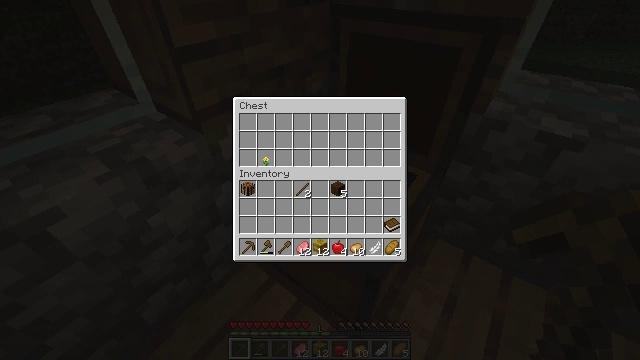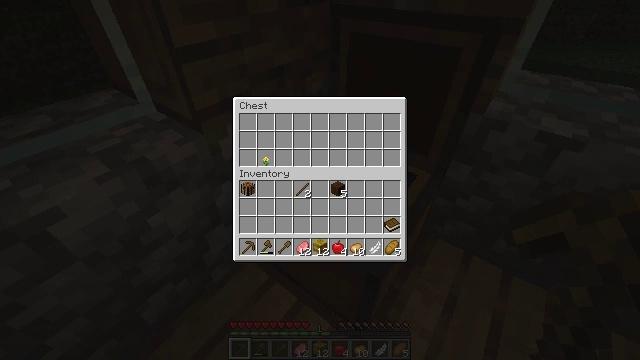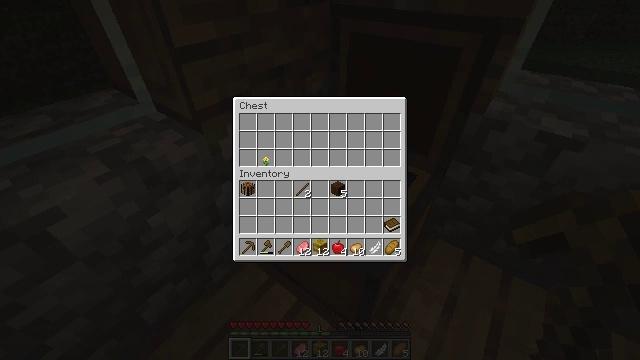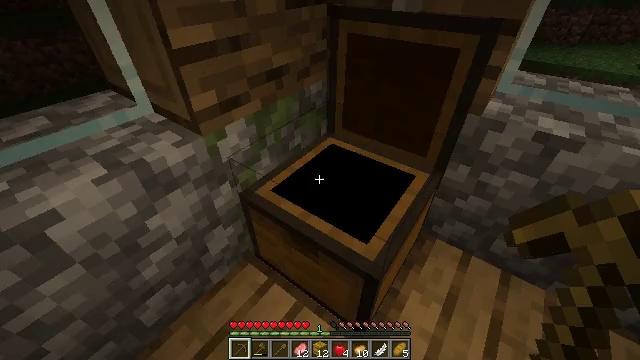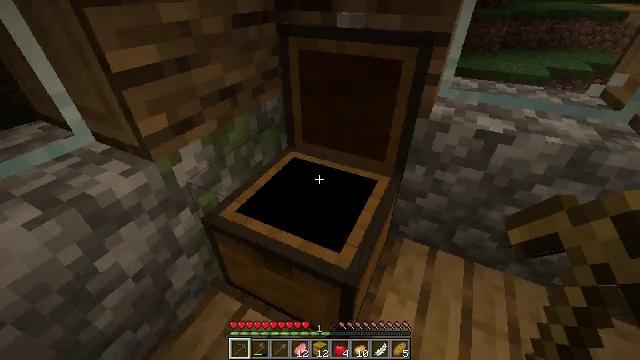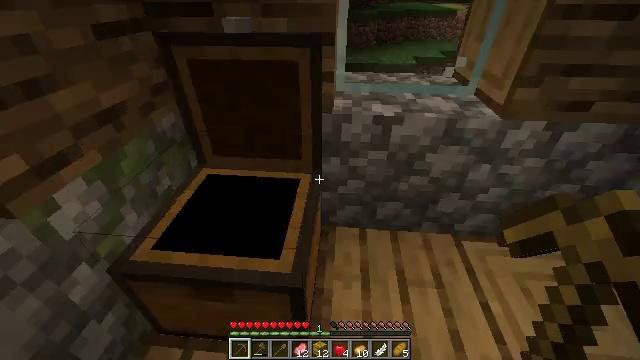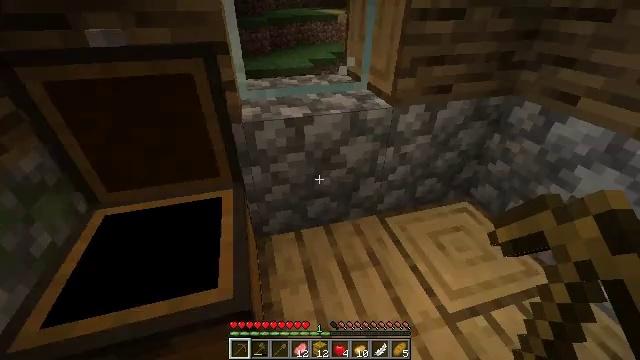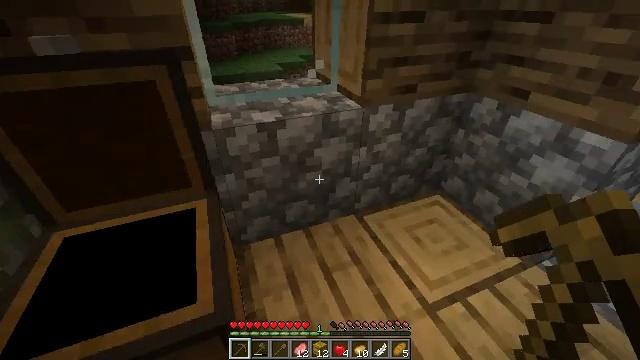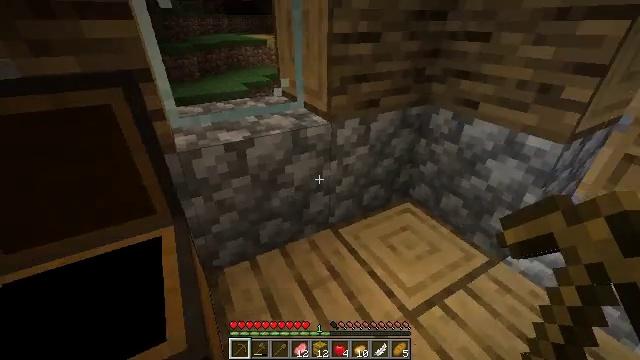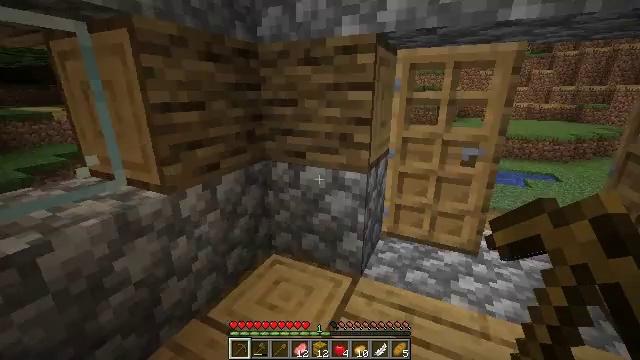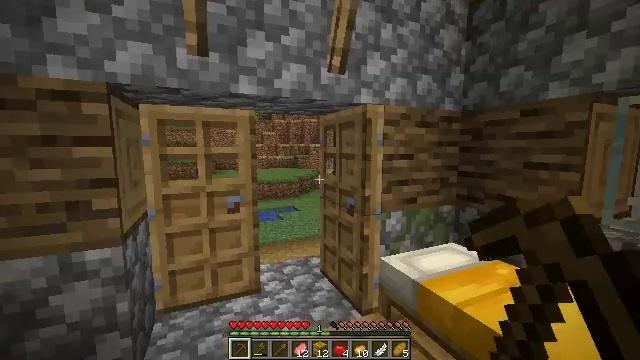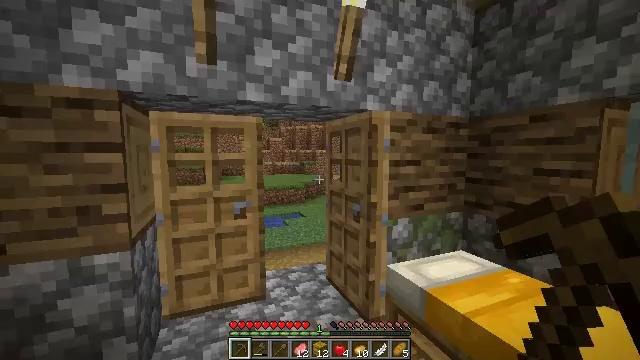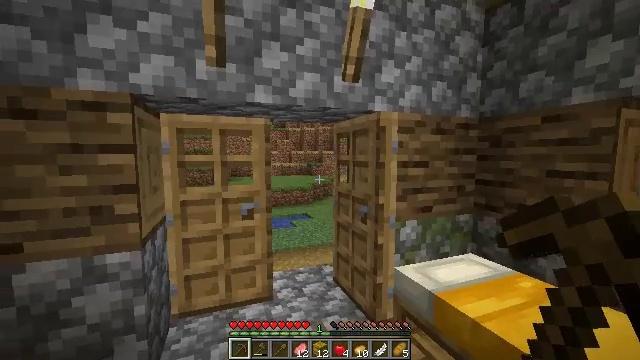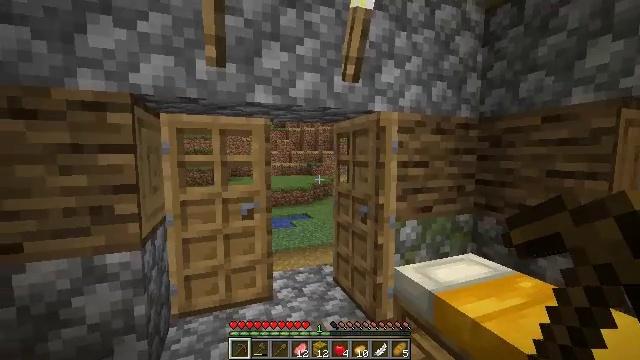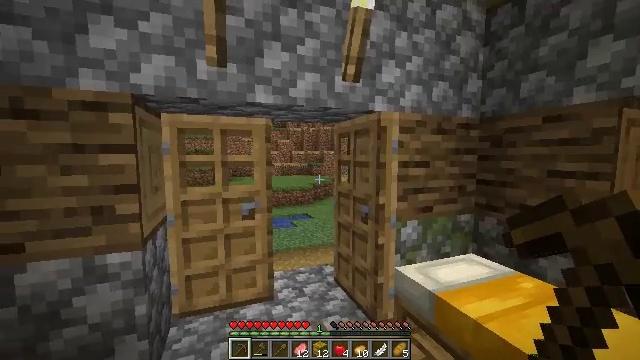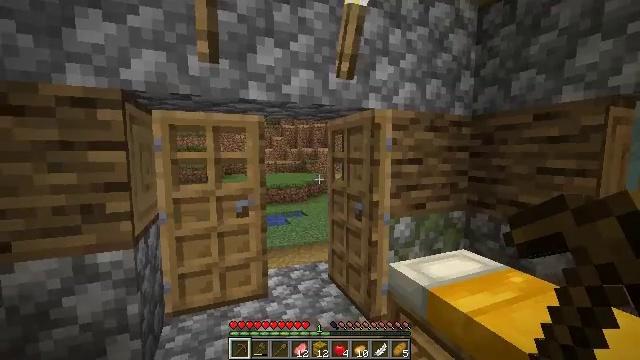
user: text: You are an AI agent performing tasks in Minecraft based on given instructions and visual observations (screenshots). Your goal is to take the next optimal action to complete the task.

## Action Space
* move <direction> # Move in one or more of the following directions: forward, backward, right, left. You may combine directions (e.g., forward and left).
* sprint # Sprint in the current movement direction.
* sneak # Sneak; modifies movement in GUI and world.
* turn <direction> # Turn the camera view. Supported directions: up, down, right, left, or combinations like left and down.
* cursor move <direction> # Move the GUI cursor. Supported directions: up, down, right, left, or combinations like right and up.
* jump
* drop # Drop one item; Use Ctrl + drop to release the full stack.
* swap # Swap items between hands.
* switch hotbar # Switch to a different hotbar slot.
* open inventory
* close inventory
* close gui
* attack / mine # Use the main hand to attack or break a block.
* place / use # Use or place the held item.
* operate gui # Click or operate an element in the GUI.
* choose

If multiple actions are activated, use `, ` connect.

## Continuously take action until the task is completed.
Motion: motion action
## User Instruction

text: Remove the yellow bed.
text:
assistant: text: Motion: no_op
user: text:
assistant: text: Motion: no_op
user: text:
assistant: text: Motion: no_op
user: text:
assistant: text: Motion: turn right and up, close gui
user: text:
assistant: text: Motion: turn right
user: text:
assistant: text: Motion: turn right and up
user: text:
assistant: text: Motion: turn right
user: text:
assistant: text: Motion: turn right and up
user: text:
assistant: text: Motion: turn right and up
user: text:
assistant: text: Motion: turn right and up
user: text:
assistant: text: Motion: turn left and up
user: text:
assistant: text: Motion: turn left
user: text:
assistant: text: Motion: no_op
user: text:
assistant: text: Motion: no_op
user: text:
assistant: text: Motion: turn right
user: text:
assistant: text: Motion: turn right and down
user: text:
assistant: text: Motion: turn right and down
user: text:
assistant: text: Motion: turn right and down
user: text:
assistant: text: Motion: turn right and down
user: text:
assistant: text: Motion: no_op
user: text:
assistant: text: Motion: no_op
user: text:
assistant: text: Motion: no_op
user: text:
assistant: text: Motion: no_op
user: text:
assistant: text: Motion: turn right
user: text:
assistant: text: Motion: turn right and up
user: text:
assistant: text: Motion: no_op
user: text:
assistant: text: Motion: no_op
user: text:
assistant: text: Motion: no_op
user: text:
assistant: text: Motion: no_op
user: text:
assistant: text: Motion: turn right and down